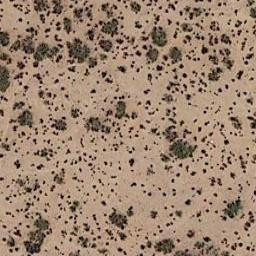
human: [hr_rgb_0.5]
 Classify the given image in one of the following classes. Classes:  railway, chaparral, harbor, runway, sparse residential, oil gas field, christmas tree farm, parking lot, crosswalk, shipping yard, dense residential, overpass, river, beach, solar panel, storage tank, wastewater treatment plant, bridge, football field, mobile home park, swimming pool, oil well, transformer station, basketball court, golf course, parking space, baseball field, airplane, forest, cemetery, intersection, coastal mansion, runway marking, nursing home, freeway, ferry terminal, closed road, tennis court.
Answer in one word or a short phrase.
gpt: chaparral